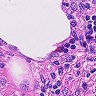
Metastatic tissue present: no